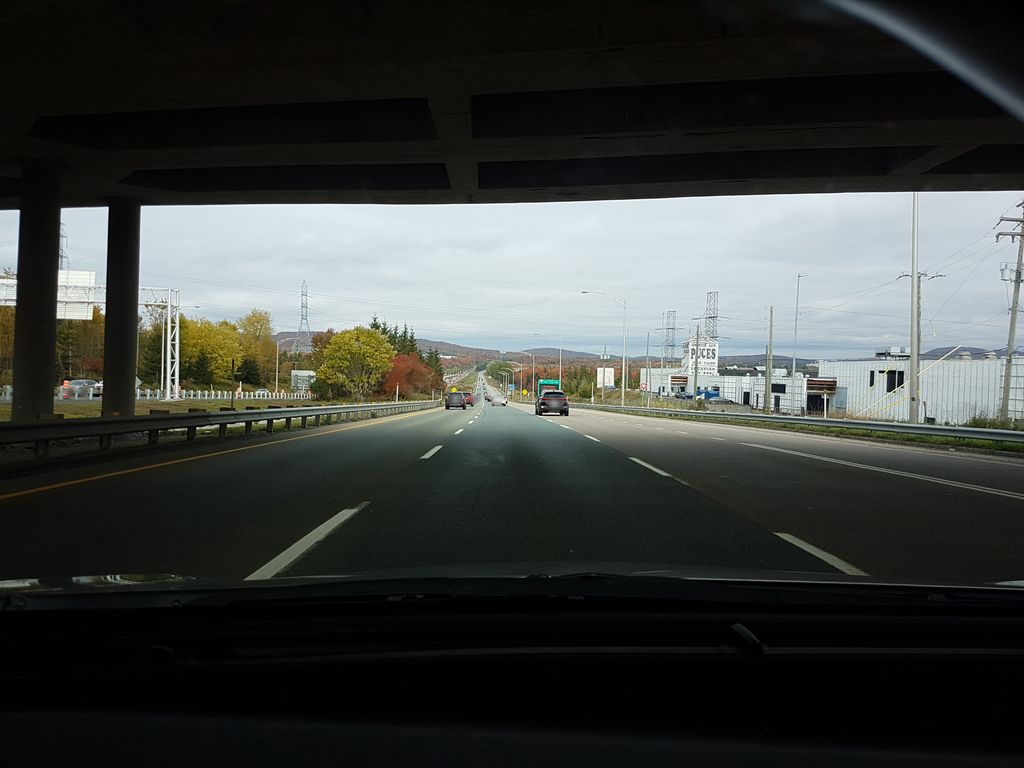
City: quebec_city